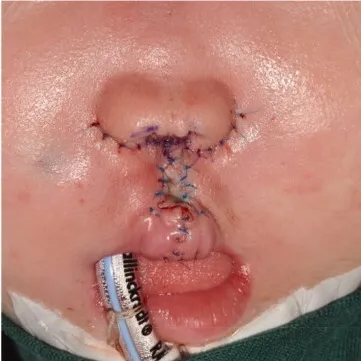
Cheiloplasty performed after 18 months of PNAM. (c and d) A skin graft was applied on the philtrum.
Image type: pathology (gram)